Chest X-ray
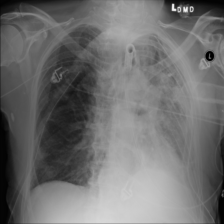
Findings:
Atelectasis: negative
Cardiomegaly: negative
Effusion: negative
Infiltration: negative
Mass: negative
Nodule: negative
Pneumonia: negative
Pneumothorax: negative
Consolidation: negative
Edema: negative
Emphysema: negative
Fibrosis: negative
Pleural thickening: negative
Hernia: negative